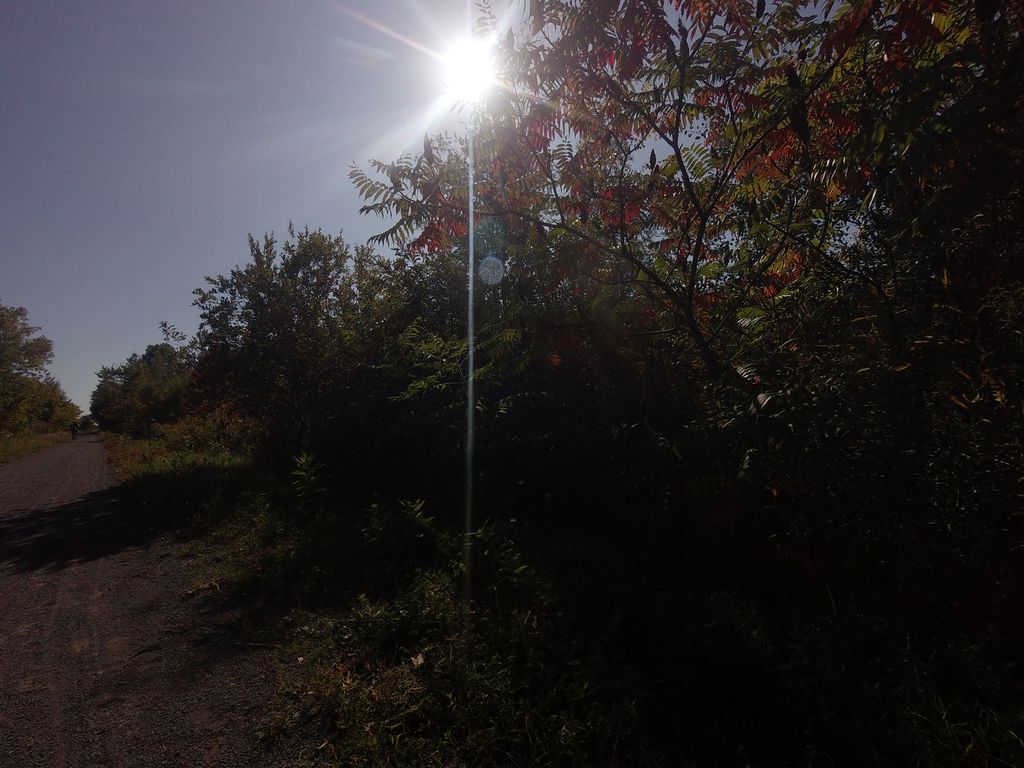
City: ottawa-gatineau